Interaction volume radius: 10 \u00c5
Interaction volume height: 10 \u00c5
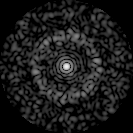
Disorder parameter: 0.8732